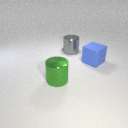
large blue rubber cube behind large green metal cylinder